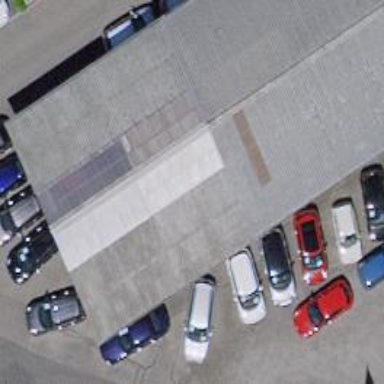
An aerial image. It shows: Car shop.